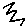
Label: zigzag